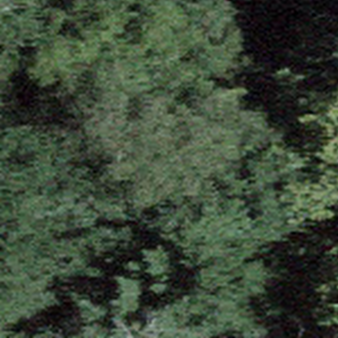
Label: other